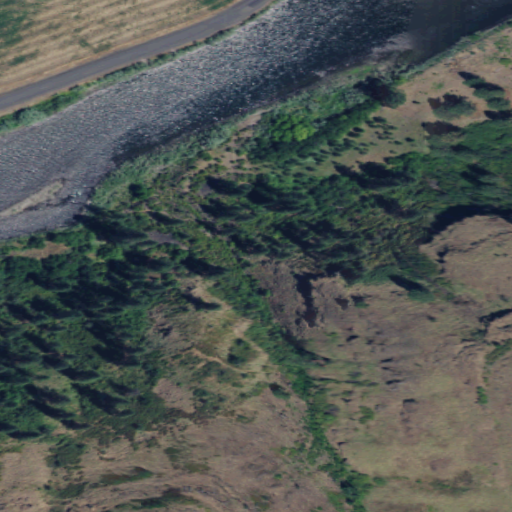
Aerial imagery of valley in Washington named Coyote Canyon containing evergreen forest, shrub, grassland, open water, and woody wetlands